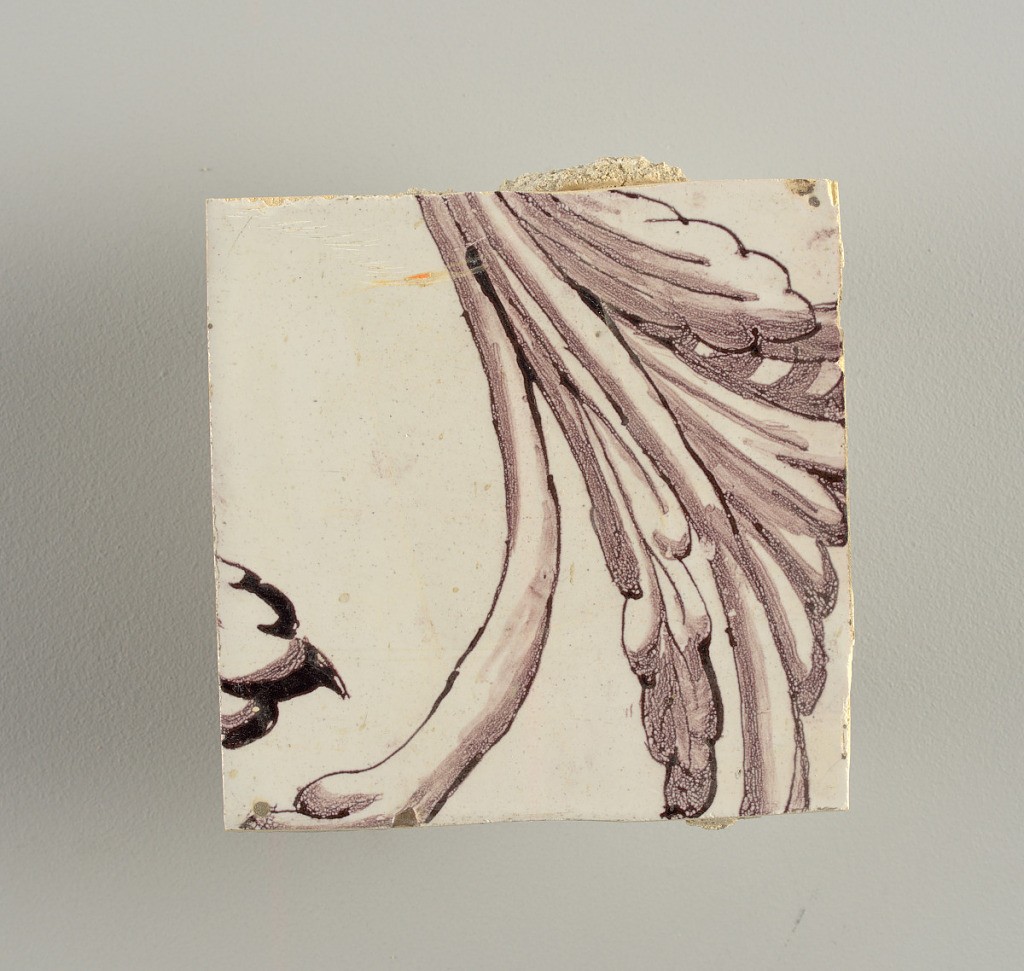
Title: Wall facing
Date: ca. 1725
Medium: Tin-glazed earthenware, underglaze
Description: Horizontal rectangle.  Thirty-seven tiles wide and twenty-one high with opening for door or window nineteen and one-half tiles high and twelve wide.  To left and right of opening, centered canopy above. Left, woman representing Hope, right, a sculputure urn.  Centered above opening, a mascaron.  Arabesque design of foliage.